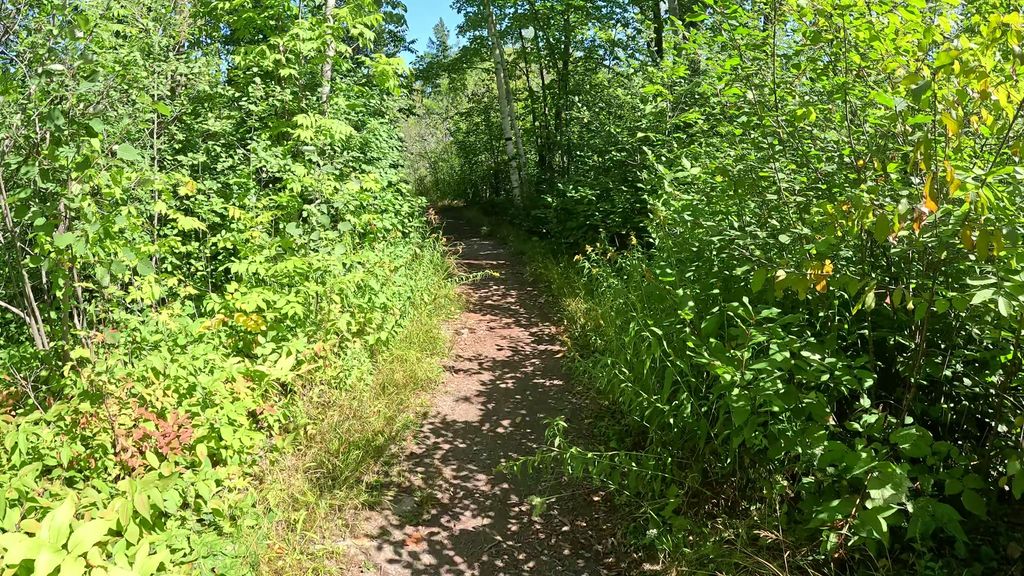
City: ottawa-gatineau